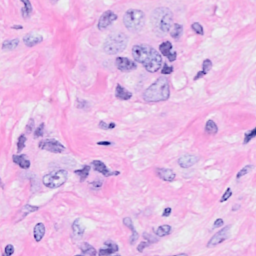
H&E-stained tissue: Breast